Field crop: tomato
Growth stage: 1
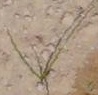
Species: cyperus